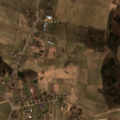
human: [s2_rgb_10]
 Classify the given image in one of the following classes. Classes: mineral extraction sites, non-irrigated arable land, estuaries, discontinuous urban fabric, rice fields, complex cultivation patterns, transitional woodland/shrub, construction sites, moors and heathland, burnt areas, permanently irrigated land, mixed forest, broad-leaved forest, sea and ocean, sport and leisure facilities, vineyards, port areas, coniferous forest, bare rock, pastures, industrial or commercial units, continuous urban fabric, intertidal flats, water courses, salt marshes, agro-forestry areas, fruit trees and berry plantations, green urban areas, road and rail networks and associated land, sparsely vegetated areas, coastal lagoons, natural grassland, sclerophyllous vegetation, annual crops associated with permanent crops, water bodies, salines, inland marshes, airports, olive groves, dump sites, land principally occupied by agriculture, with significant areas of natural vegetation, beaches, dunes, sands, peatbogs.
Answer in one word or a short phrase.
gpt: non-irrigated arable land, pastures, complex cultivation patterns, mixed forest